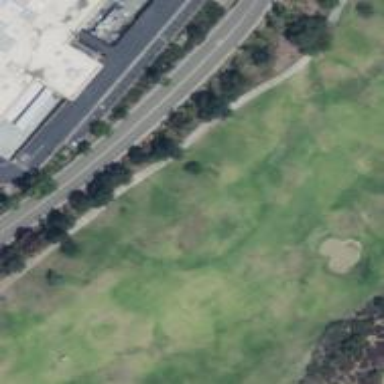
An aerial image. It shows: View of golf hole.